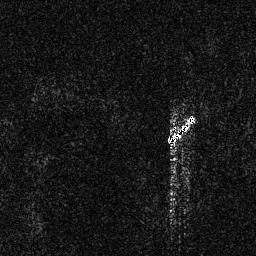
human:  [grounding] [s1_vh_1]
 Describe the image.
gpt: In the satellite image, there is  <ref>1 medium ship </ref> <box>[[64, 43, 76, 56, 0]]</box> located at right.